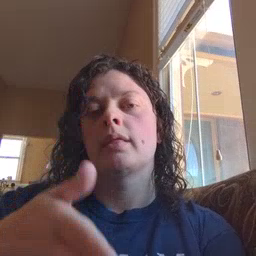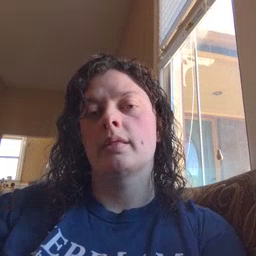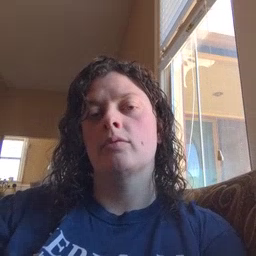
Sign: will